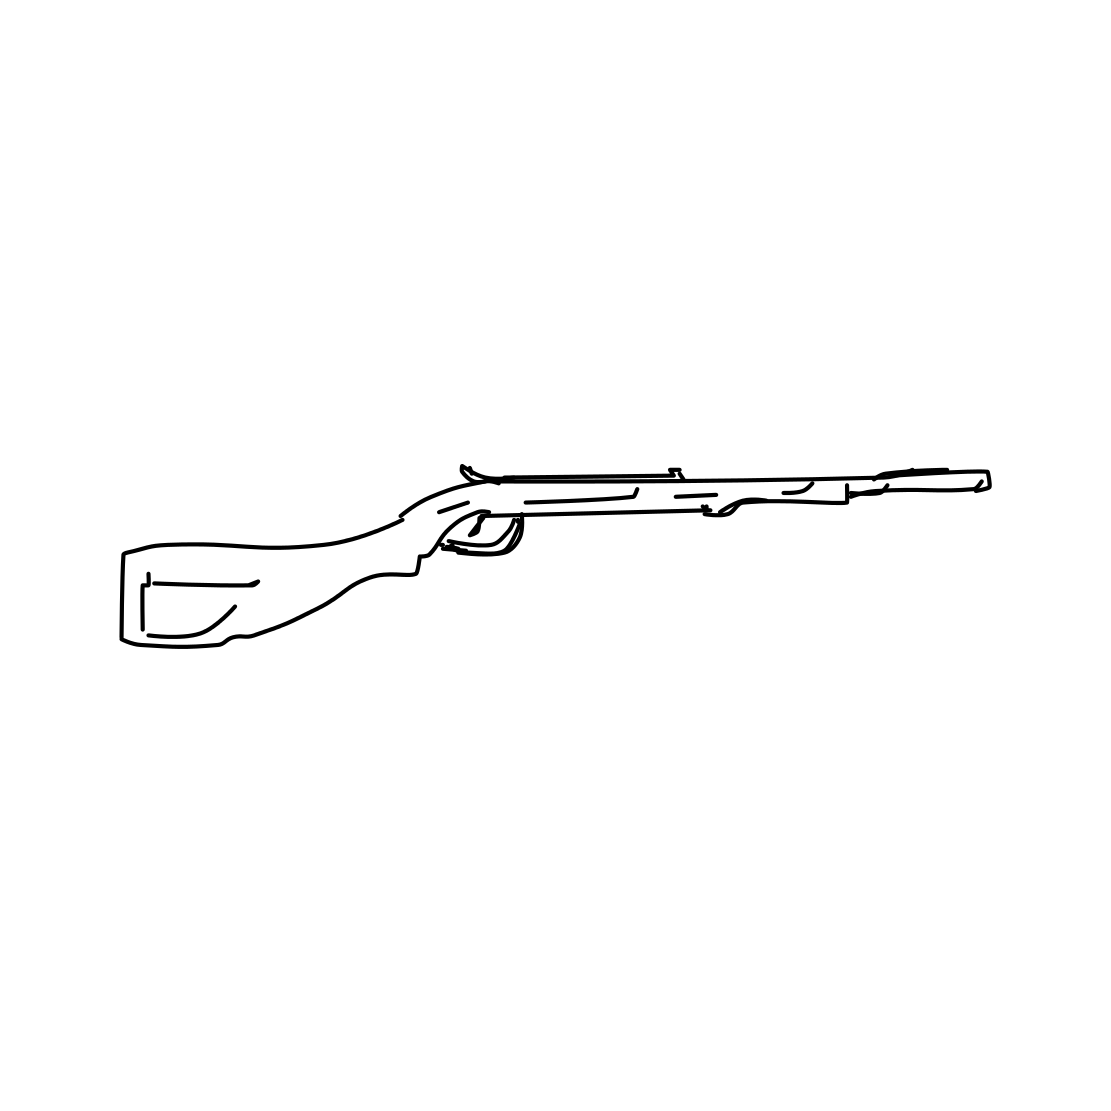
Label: rifle